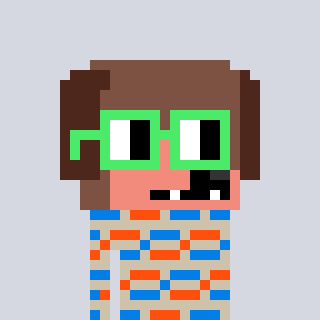
a pixel art character with square light green glasses, a dog-shaped head and a bege-colored body on a cool background